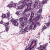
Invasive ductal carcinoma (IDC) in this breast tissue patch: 0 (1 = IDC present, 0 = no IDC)